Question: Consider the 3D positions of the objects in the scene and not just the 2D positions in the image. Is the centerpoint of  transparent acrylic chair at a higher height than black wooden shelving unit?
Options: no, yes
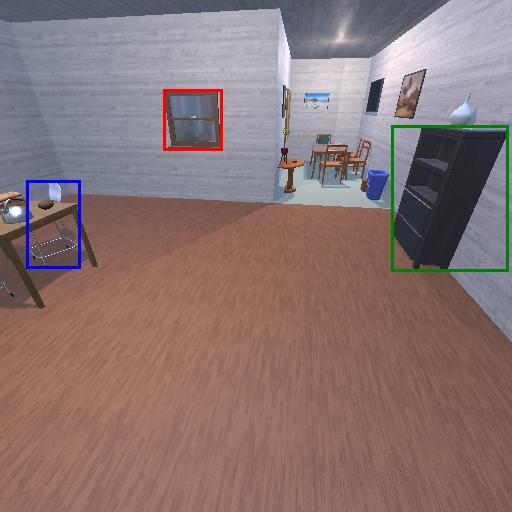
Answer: no